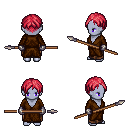
a pixel art fantasy rpg character, female body template, dark elf, purple skin, brown robe, robe skirt, ruby red parted hairstyle, metal gloves, spear, four views (front, back, left, right), 2x2 character sprite sheet, small pixel art, hard edges, no anti-aliasing